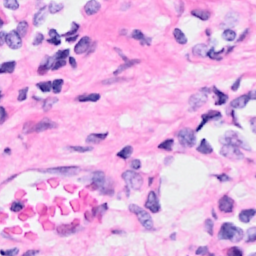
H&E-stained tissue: Breast